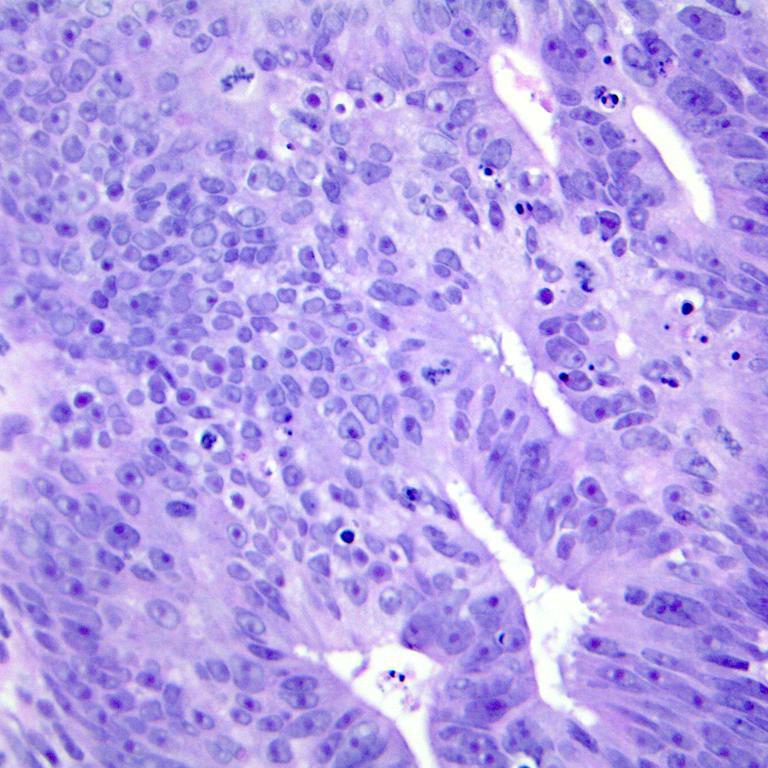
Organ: colon
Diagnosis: adenocarcinomas